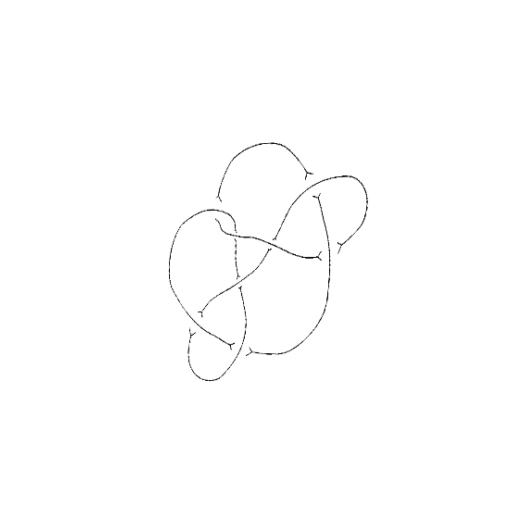
Crossing number: 8